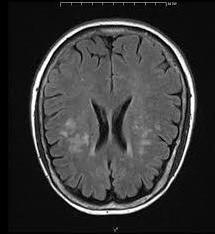
Label: notumor